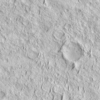
Label: not_dusty